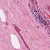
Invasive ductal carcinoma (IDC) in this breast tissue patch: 0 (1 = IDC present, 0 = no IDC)